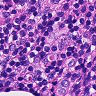
Metastatic tissue present: no